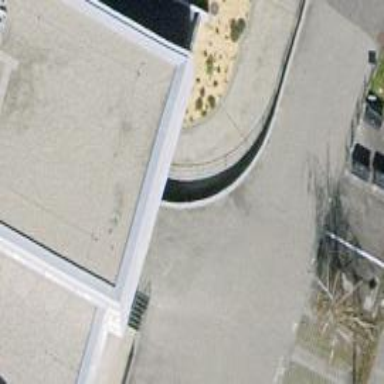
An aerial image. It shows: Parking entrance.